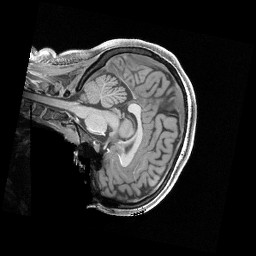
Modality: T1w
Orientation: sagittal
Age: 20
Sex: female
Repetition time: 2.4 s
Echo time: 0.00222 s